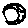
Label: moon